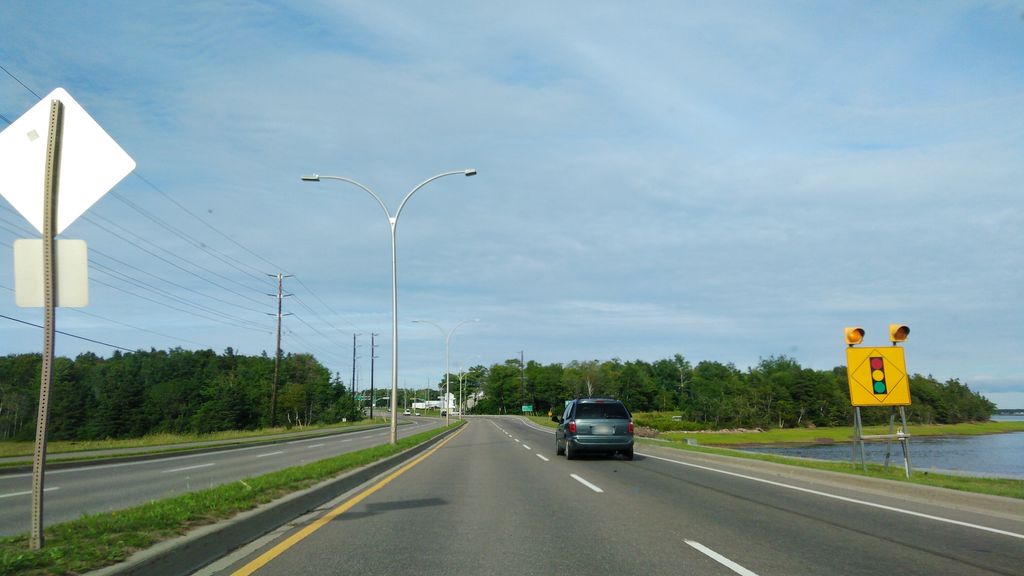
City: charlottetown